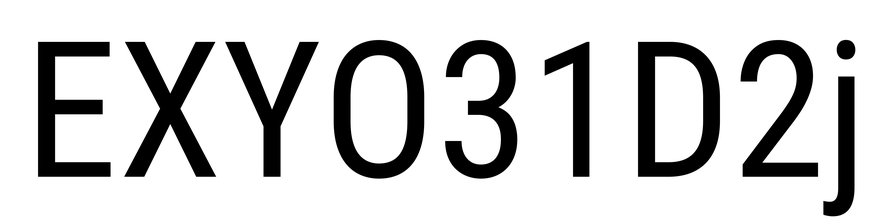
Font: Roboto_Condensed_Regular